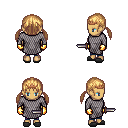
a pixel art fantasy rpg character, female body template, human, tanned skin, chain mail, magenta pants, light blonde twin-tailed hairstyle, bronze tiara, gold gloves, gray slippers, dagger, four views (front, back, left, right), 2x2 character sprite sheet, small pixel art, hard edges, no anti-aliasing